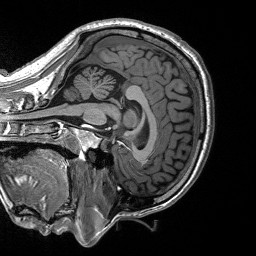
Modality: T1w
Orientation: sagittal
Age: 39
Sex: male
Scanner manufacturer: siemens
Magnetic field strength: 3 T
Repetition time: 2.53 s
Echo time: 0.00219 s